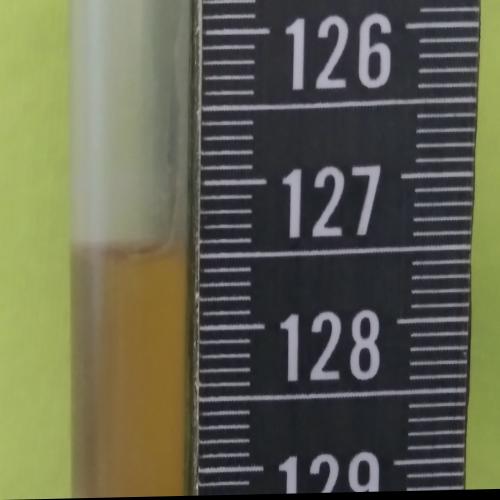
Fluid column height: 127.5 cm